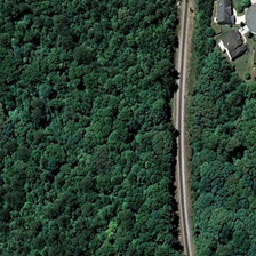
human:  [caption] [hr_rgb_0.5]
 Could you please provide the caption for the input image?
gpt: The road passes through several buildings.

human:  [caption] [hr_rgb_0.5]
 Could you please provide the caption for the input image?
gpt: A road passes through the forest near several buildings.

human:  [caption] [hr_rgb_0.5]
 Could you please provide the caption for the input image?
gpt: The road runs through the woods near several buildings.

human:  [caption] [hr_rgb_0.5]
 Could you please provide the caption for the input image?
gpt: a street is through a forest close to several buildings.

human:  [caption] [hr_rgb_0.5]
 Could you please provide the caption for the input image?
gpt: A road is through a forest near several buildings.